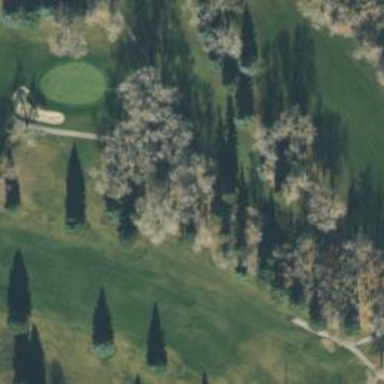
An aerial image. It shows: Service road used as golf cart path.